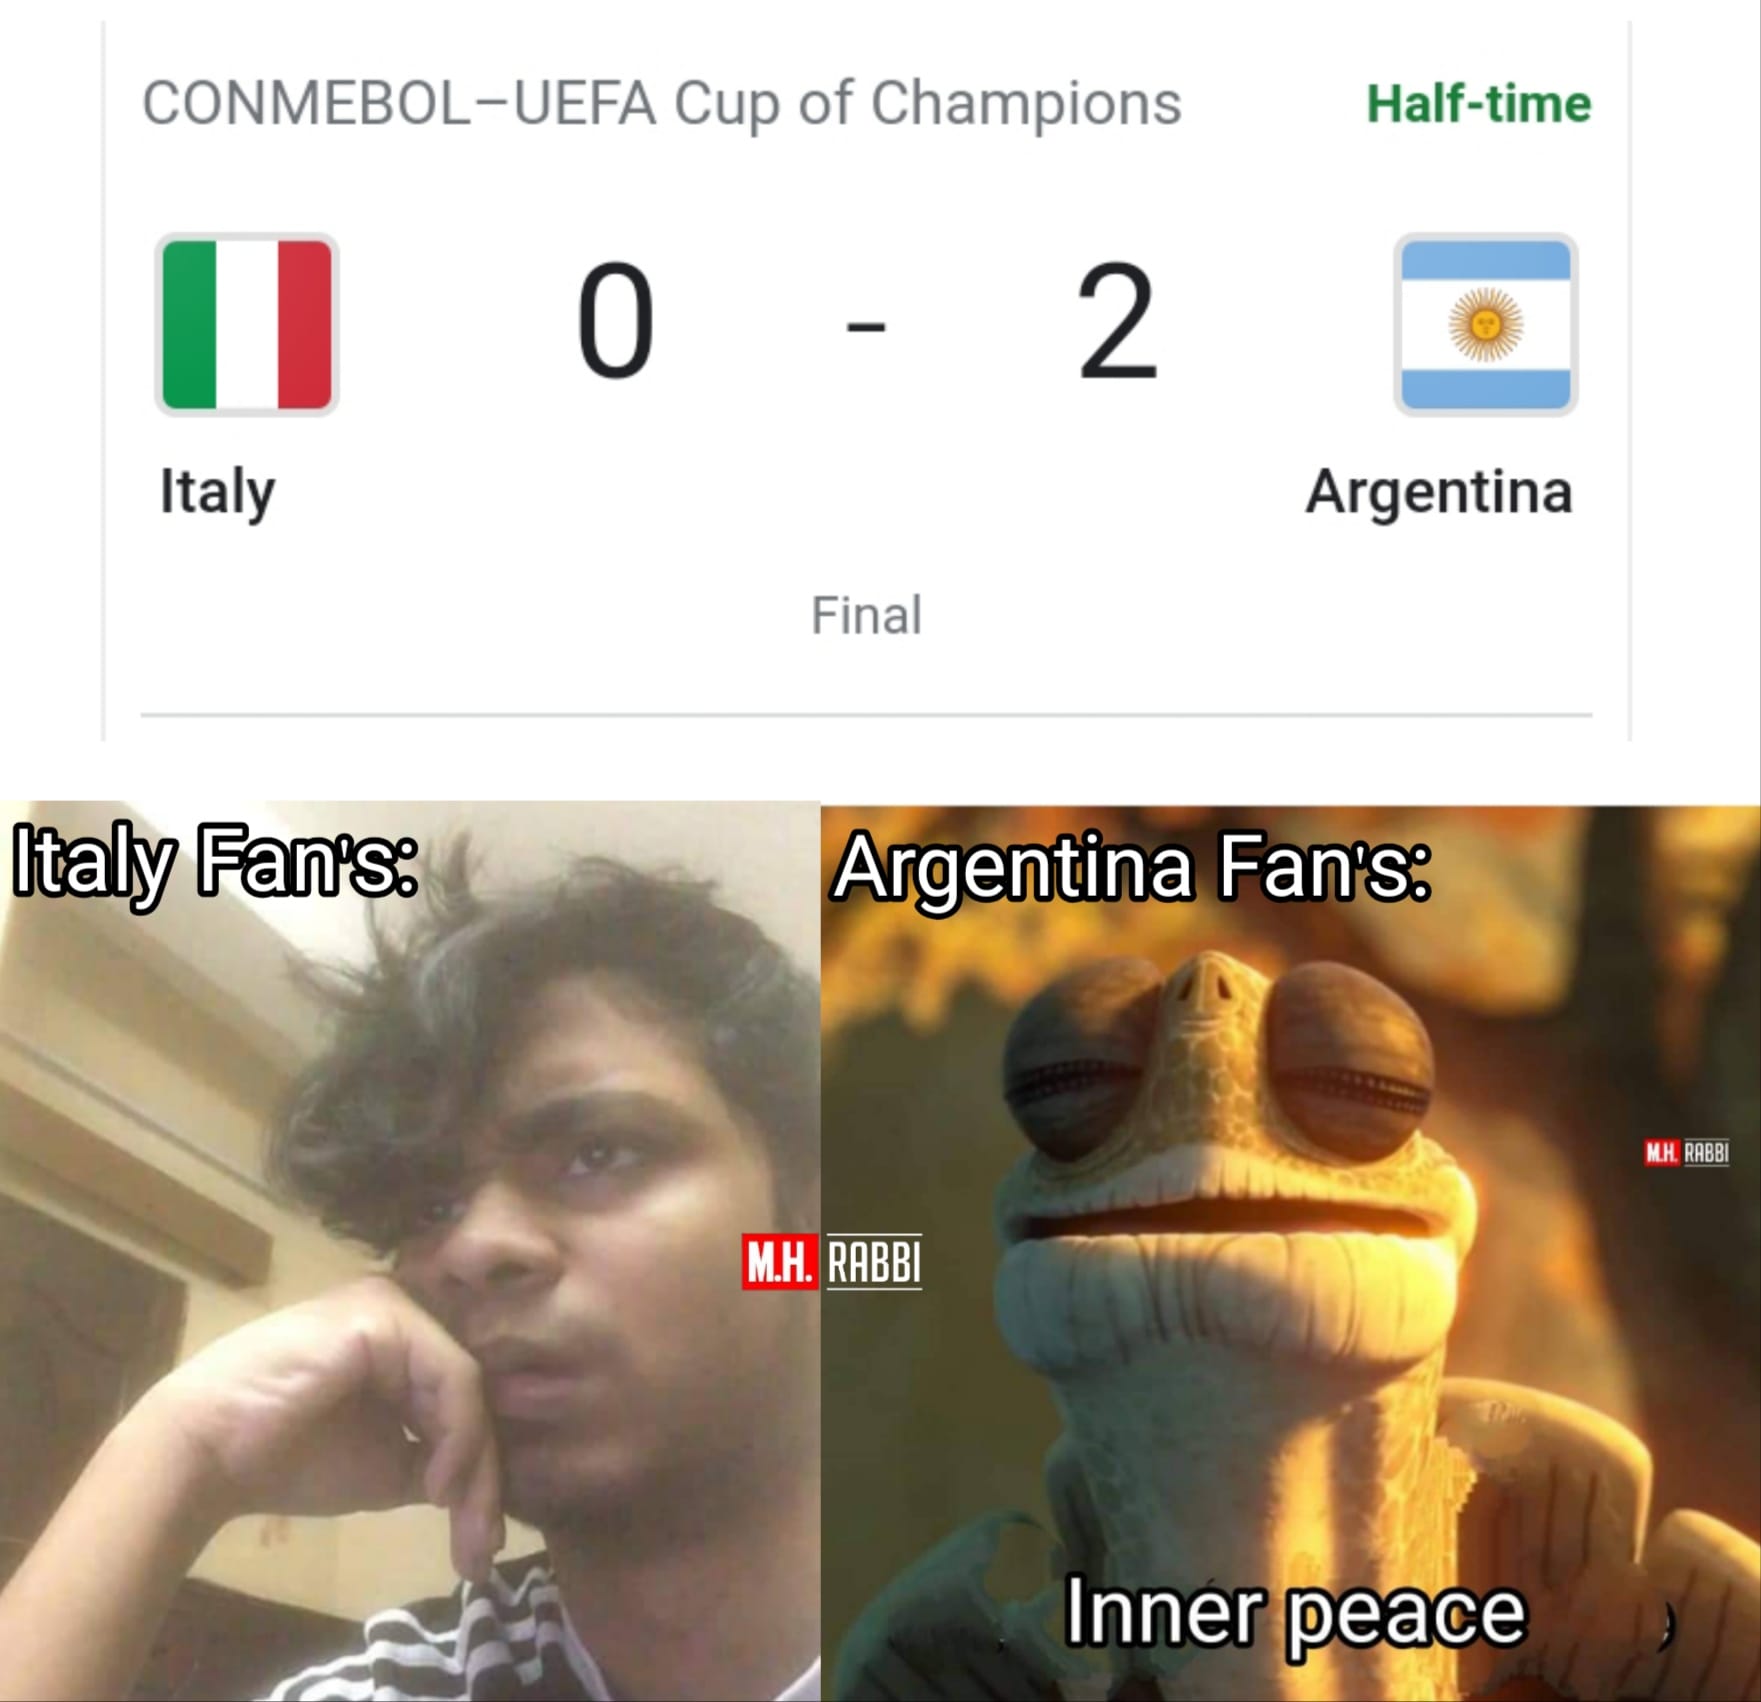
Caption: CONMEBOL - UEFA Cup of Champions   Half-time   Italy  0    -   2   Argentina  Final        Italy Fan's :    Argentian Fan's :    Inner peace
Label: non-hate